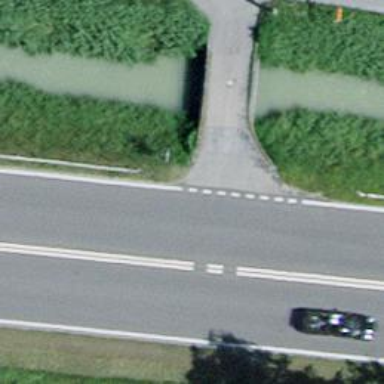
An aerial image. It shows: Service road on bridge.